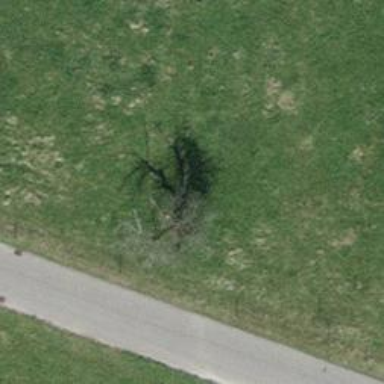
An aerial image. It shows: Urban tree adds touch of nature to the surroundings.